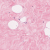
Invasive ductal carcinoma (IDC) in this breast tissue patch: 0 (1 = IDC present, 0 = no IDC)